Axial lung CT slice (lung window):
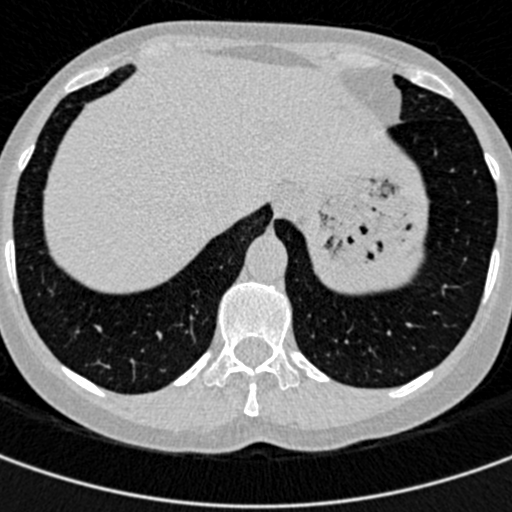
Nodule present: no